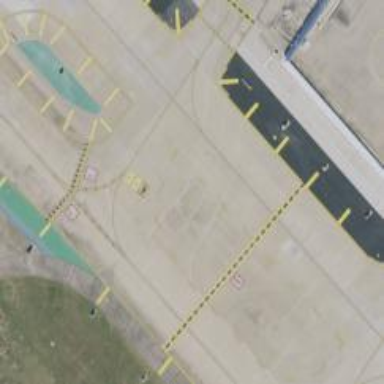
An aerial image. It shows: Image of taxiway at airport.